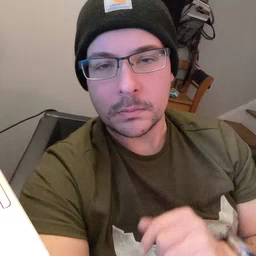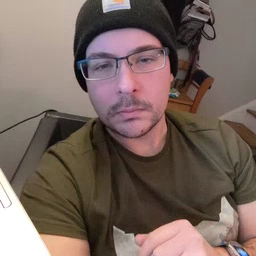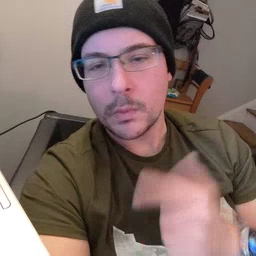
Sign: noisy